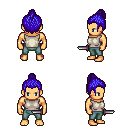
a pixel art fantasy rpg character, male body template, human, tanned skin, white sleeveless shirt, teal pants, blue short topknot hairstyle, dagger, four views (front, back, left, right), 2x2 character sprite sheet, small pixel art, hard edges, no anti-aliasing